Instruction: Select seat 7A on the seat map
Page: seats
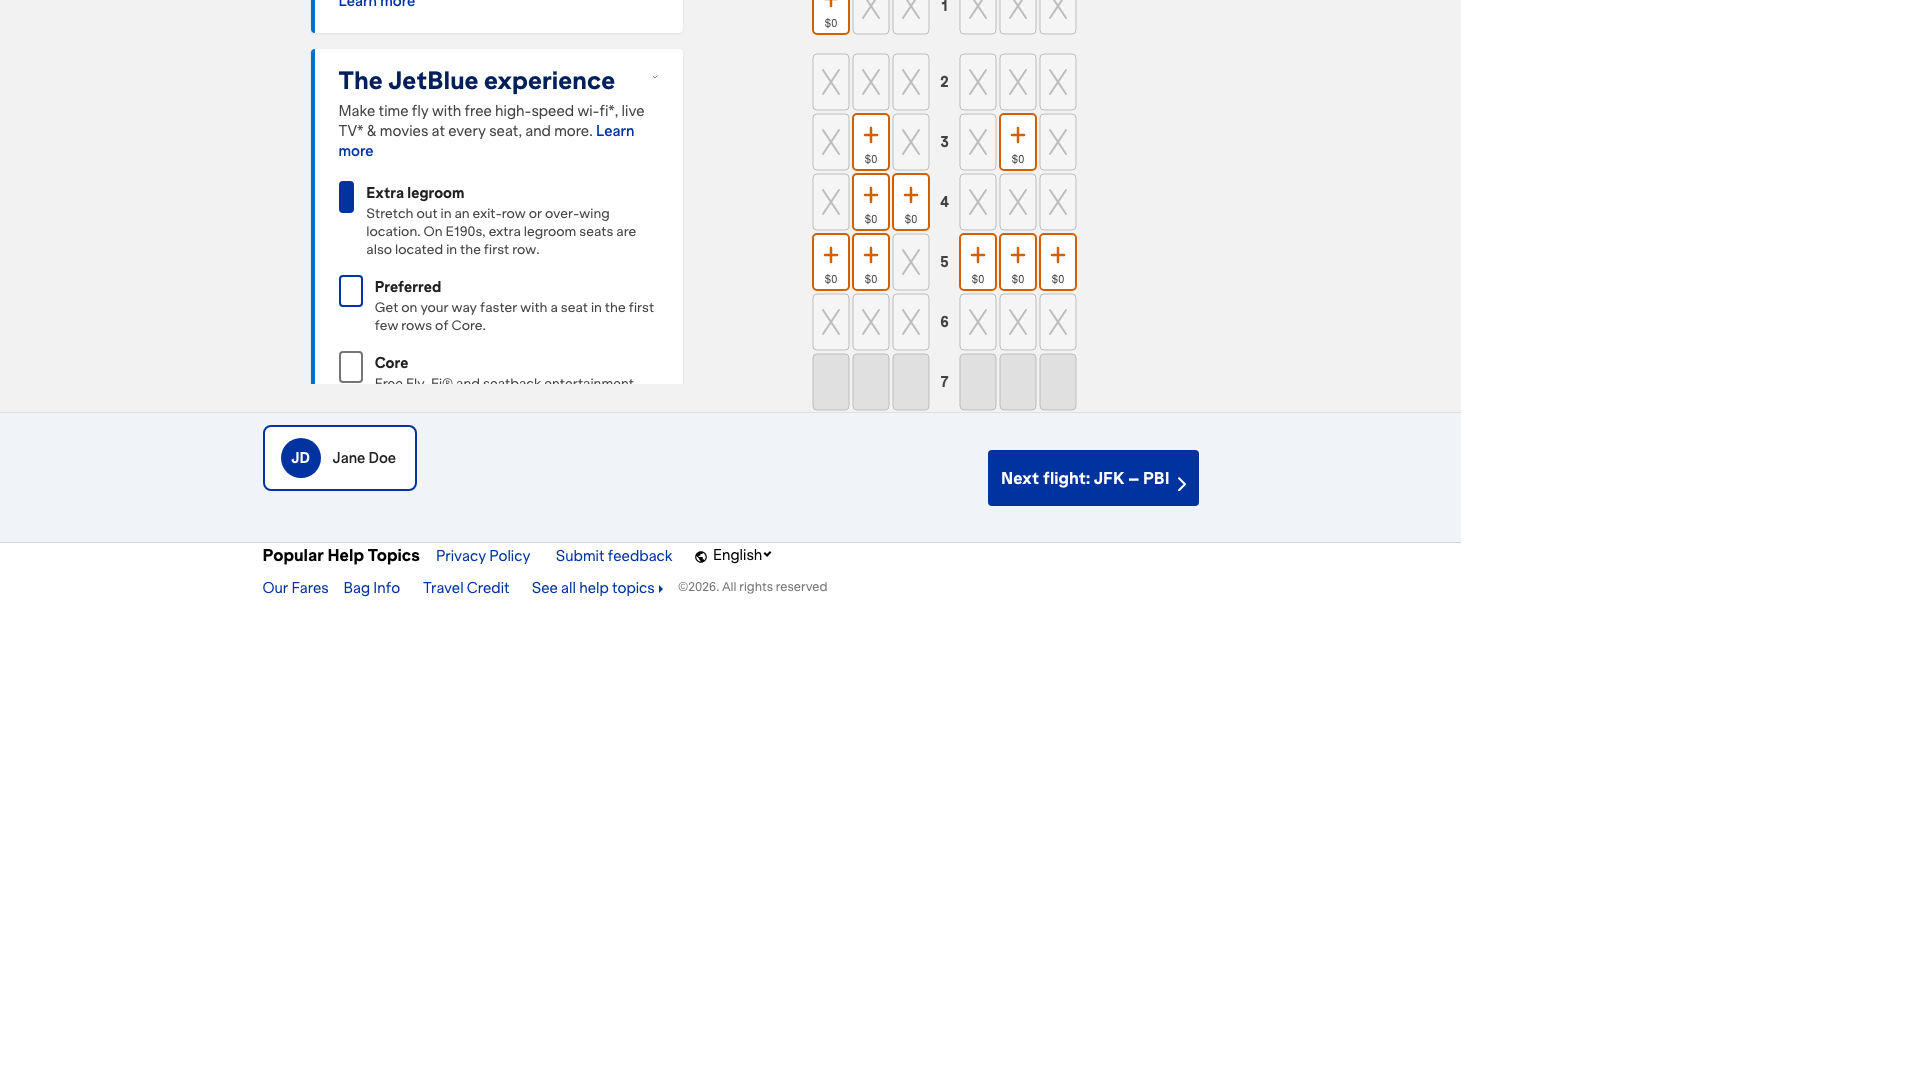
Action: click